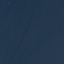
Land use / land cover class: SeaLake